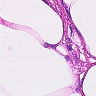
Metastatic tissue present: no